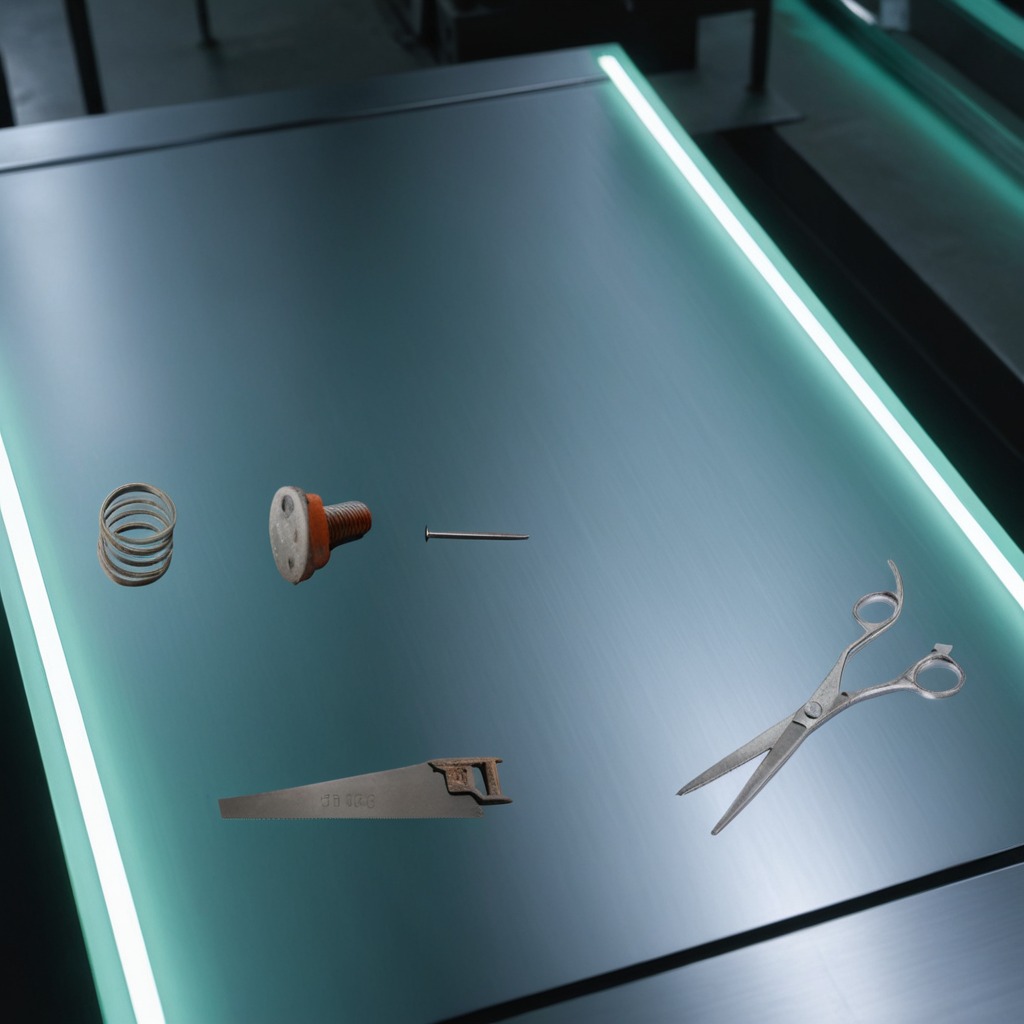
A machine screw, an iron nail, a coiled metal spring, a handheld metal saw, and a pair of scissors are lying on the metal table.